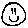
Label: smiley face